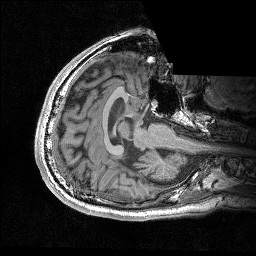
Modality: T1w
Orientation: axial